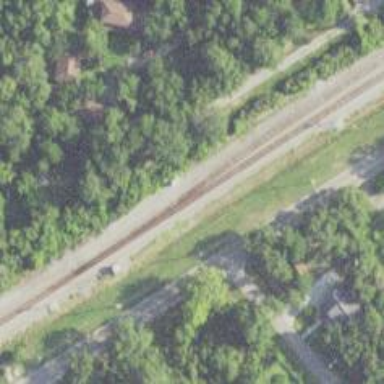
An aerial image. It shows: Site related to the railway.